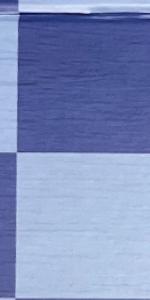
Label: Empty